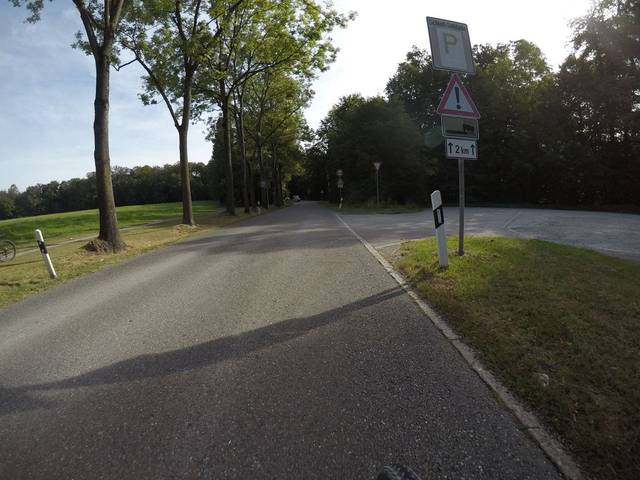
Region: Germany
Coordinates: 48.784, 9.091